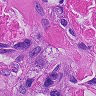
Metastatic tissue present: yes